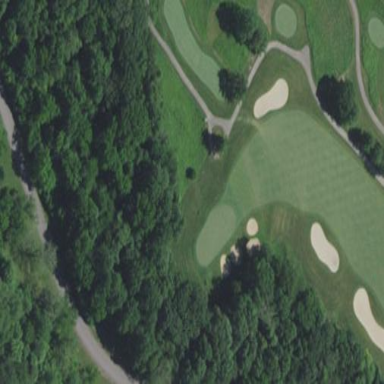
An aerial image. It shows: Grassy area designated as golf fairway.